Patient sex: F
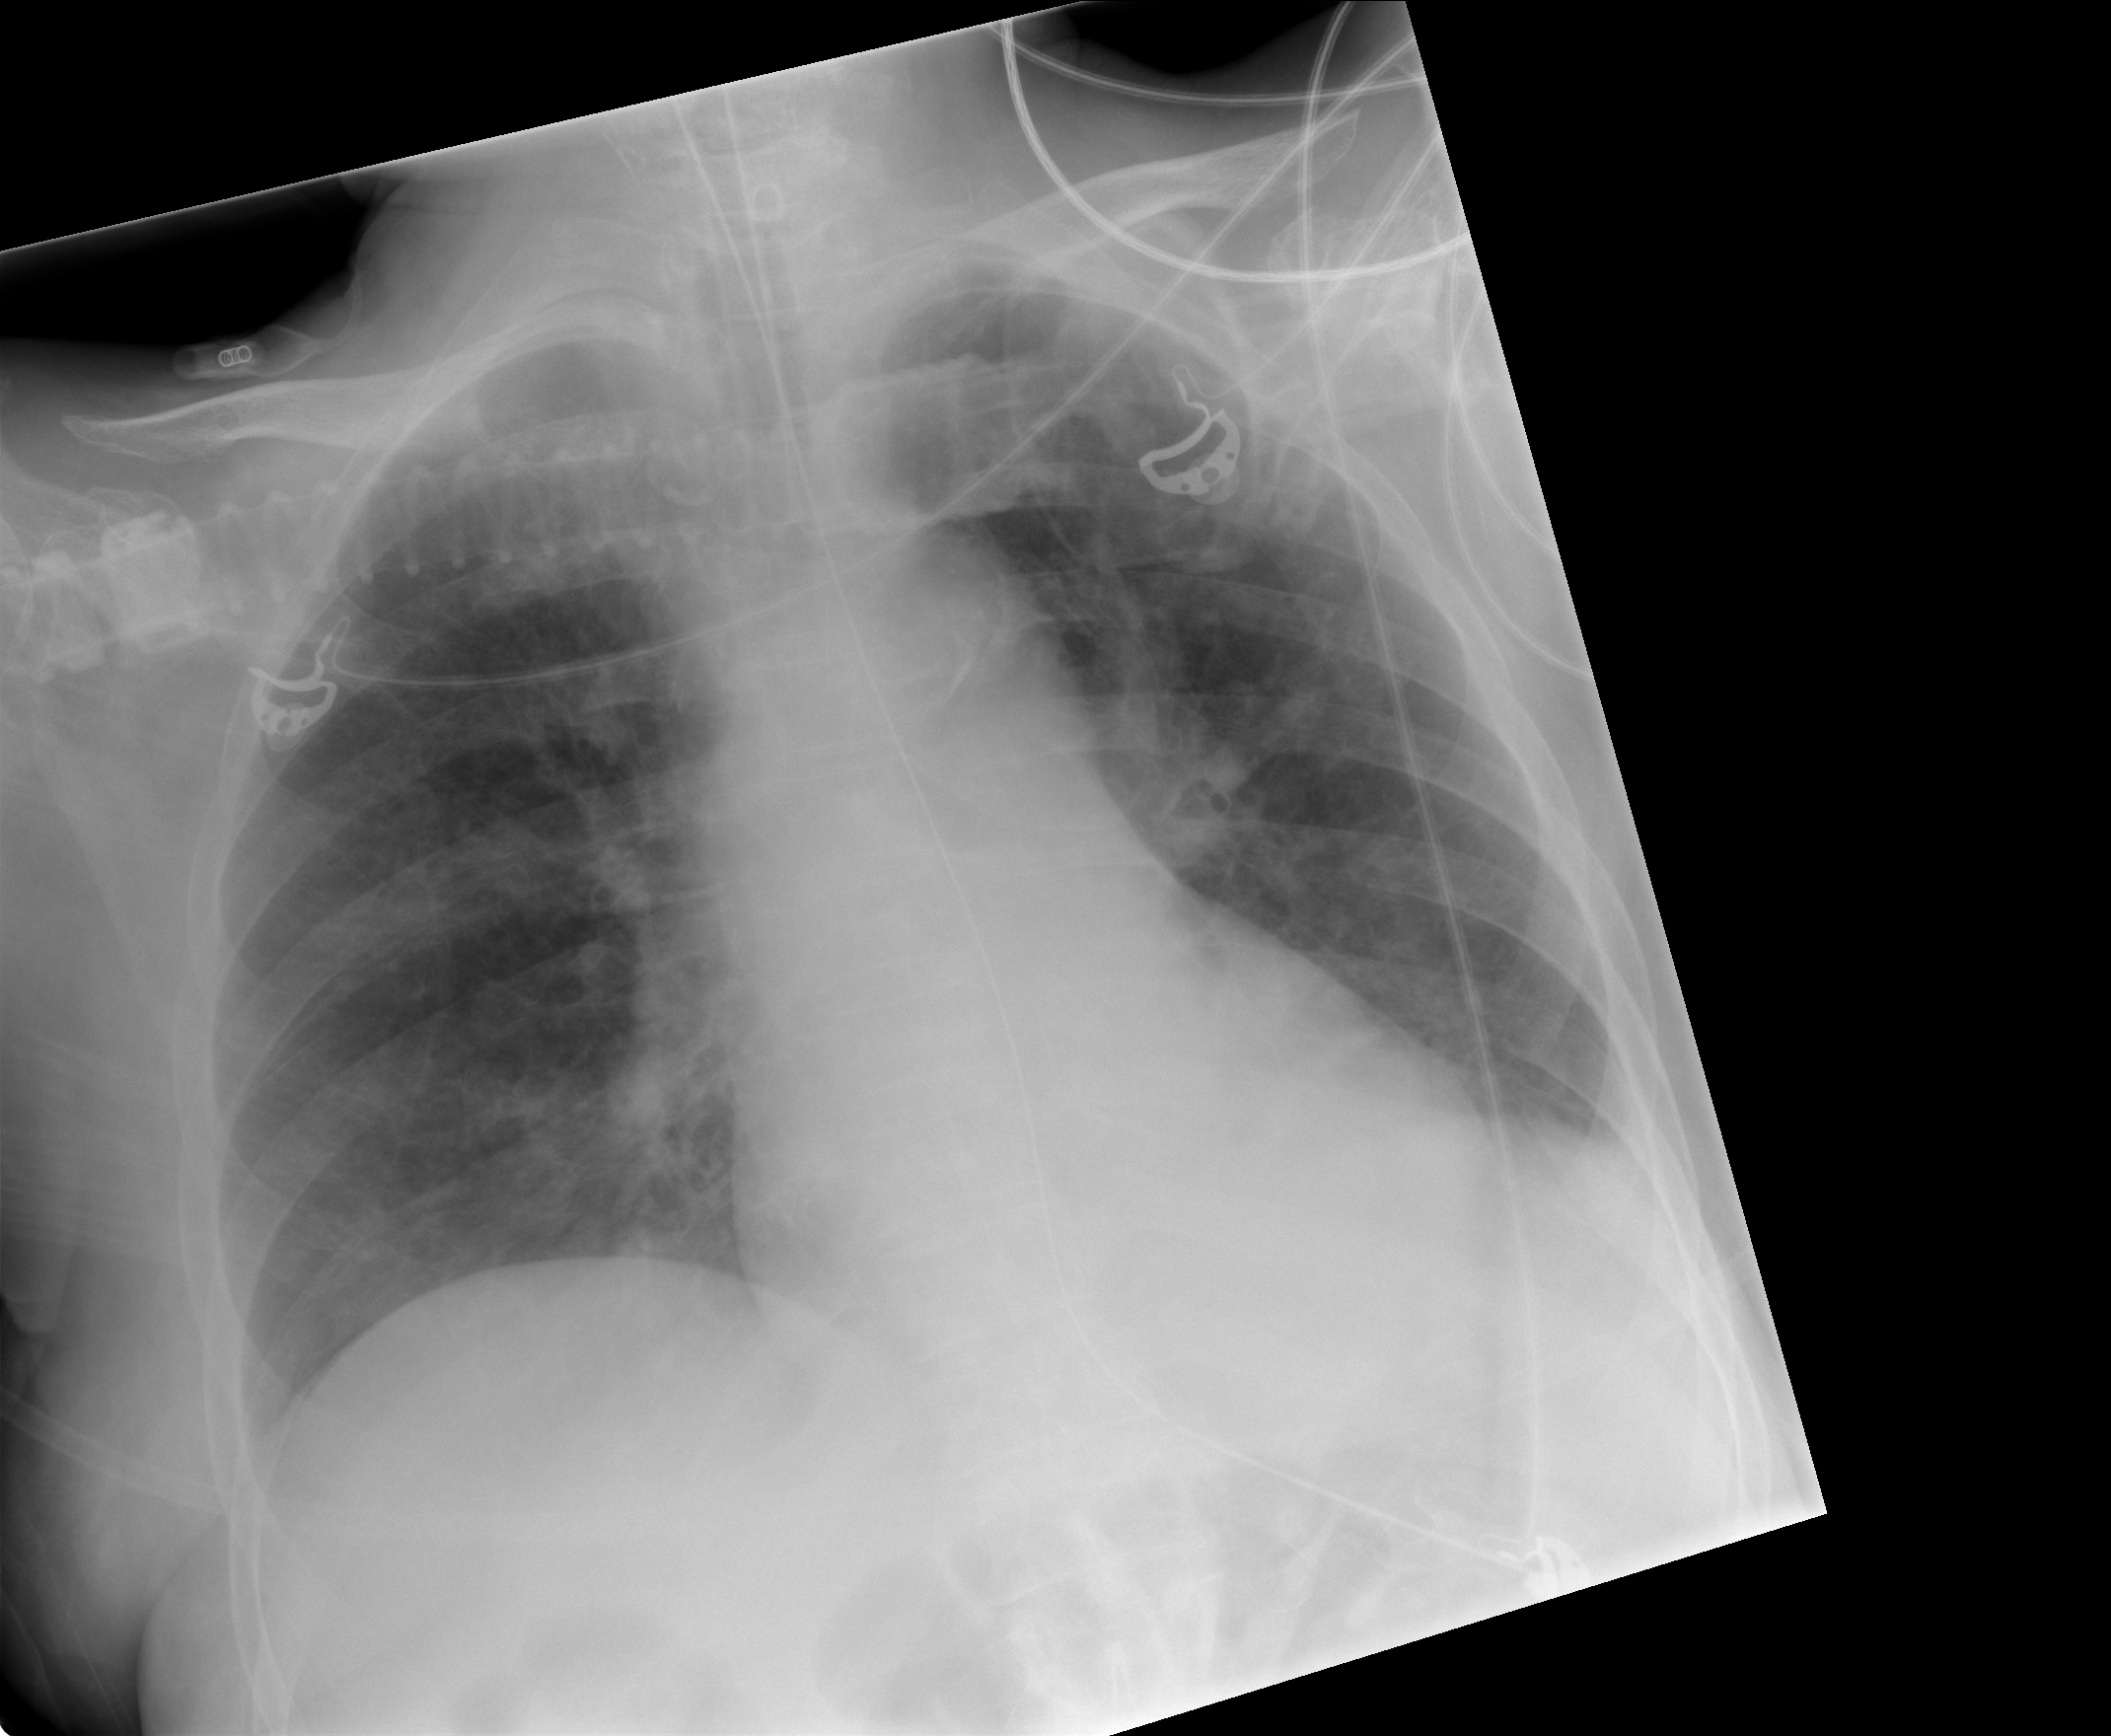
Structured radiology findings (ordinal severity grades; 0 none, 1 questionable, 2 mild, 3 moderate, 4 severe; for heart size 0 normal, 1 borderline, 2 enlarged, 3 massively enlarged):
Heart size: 0
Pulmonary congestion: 2
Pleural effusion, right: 0
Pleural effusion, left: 1
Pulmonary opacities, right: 0
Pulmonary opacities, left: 0
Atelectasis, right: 1
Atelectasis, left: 1